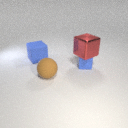
small blue rubber cube behind large brown rubber sphere